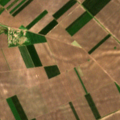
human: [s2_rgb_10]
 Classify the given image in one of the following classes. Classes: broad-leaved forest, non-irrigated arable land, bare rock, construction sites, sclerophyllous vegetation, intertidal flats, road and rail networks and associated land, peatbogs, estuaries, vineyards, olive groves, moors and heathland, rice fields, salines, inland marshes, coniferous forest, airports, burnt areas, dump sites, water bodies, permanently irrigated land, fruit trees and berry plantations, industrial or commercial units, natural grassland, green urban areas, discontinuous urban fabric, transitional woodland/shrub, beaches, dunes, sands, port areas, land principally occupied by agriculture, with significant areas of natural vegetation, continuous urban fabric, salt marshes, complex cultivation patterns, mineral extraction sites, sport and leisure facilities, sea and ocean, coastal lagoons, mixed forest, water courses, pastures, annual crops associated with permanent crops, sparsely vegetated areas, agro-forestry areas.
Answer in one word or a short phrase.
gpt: non-irrigated arable land, complex cultivation patterns